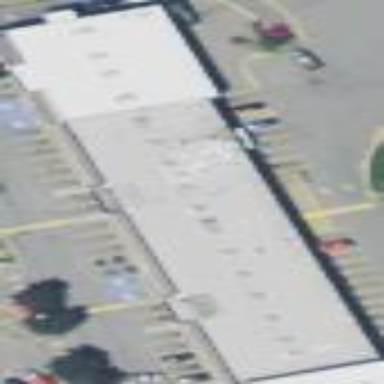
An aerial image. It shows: Retail building.